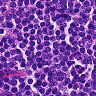
Metastatic tissue present: no